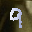
Label: 9